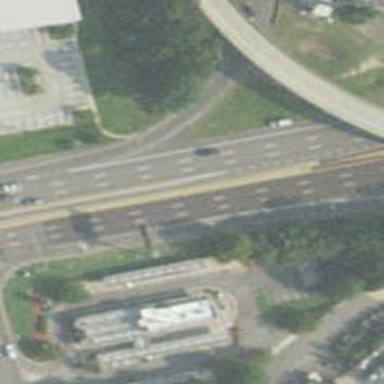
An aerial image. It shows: Motorway junction.